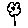
Label: flower